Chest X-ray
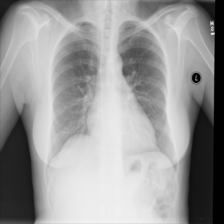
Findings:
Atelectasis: negative
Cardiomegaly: negative
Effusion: negative
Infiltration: negative
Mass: negative
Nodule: negative
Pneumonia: negative
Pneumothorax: negative
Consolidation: negative
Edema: negative
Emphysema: negative
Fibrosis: negative
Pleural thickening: negative
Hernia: negative